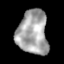
Tissue: lung
Cell type: Myeloid cells
Senescence score: 0.2127
Nuclear area (px): 1317
Mean DAPI intensity: 165.775